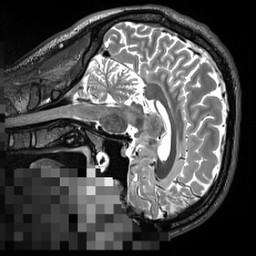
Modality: T2w
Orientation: sagittal
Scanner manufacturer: siemens
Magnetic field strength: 3 T
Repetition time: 3.2 s
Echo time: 0.564 s